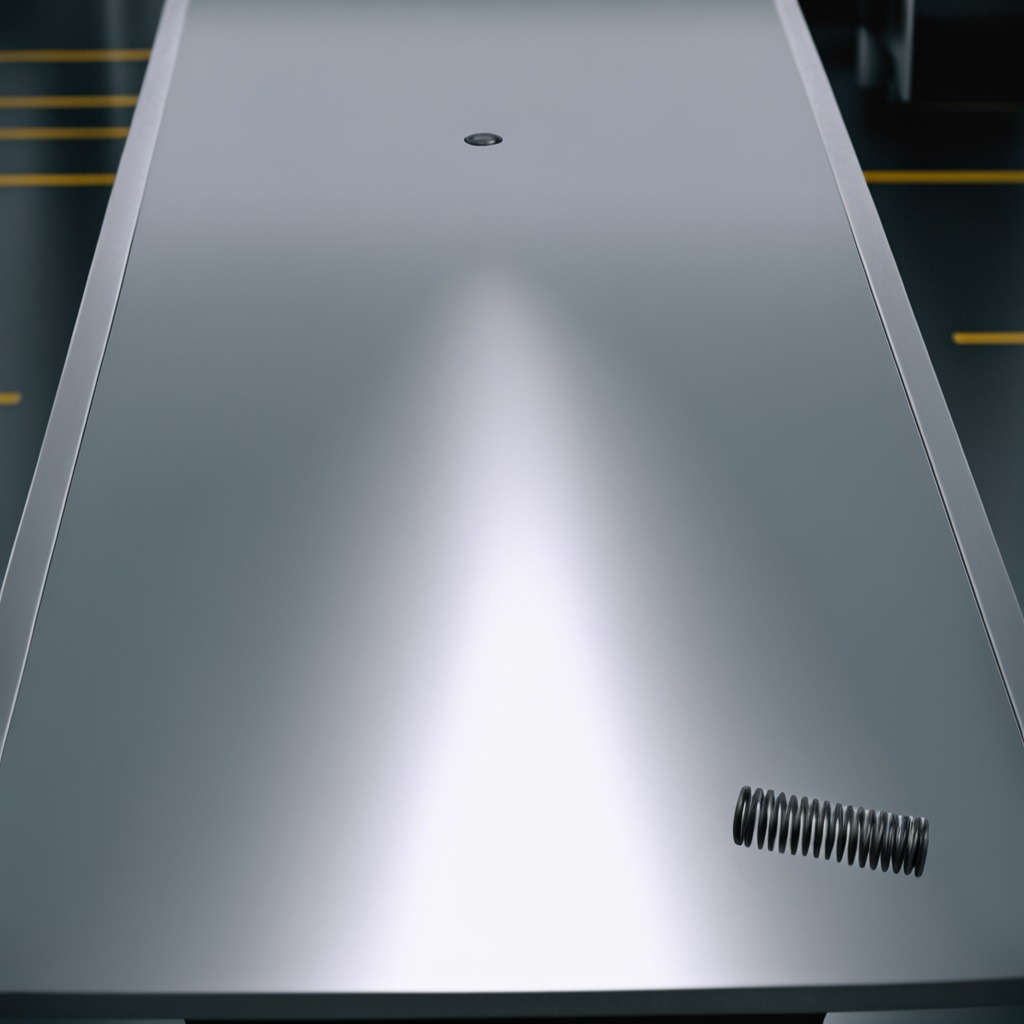
A coiled metal spring is lying on the table.